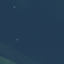
Land use / land cover: SeaLake